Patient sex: F
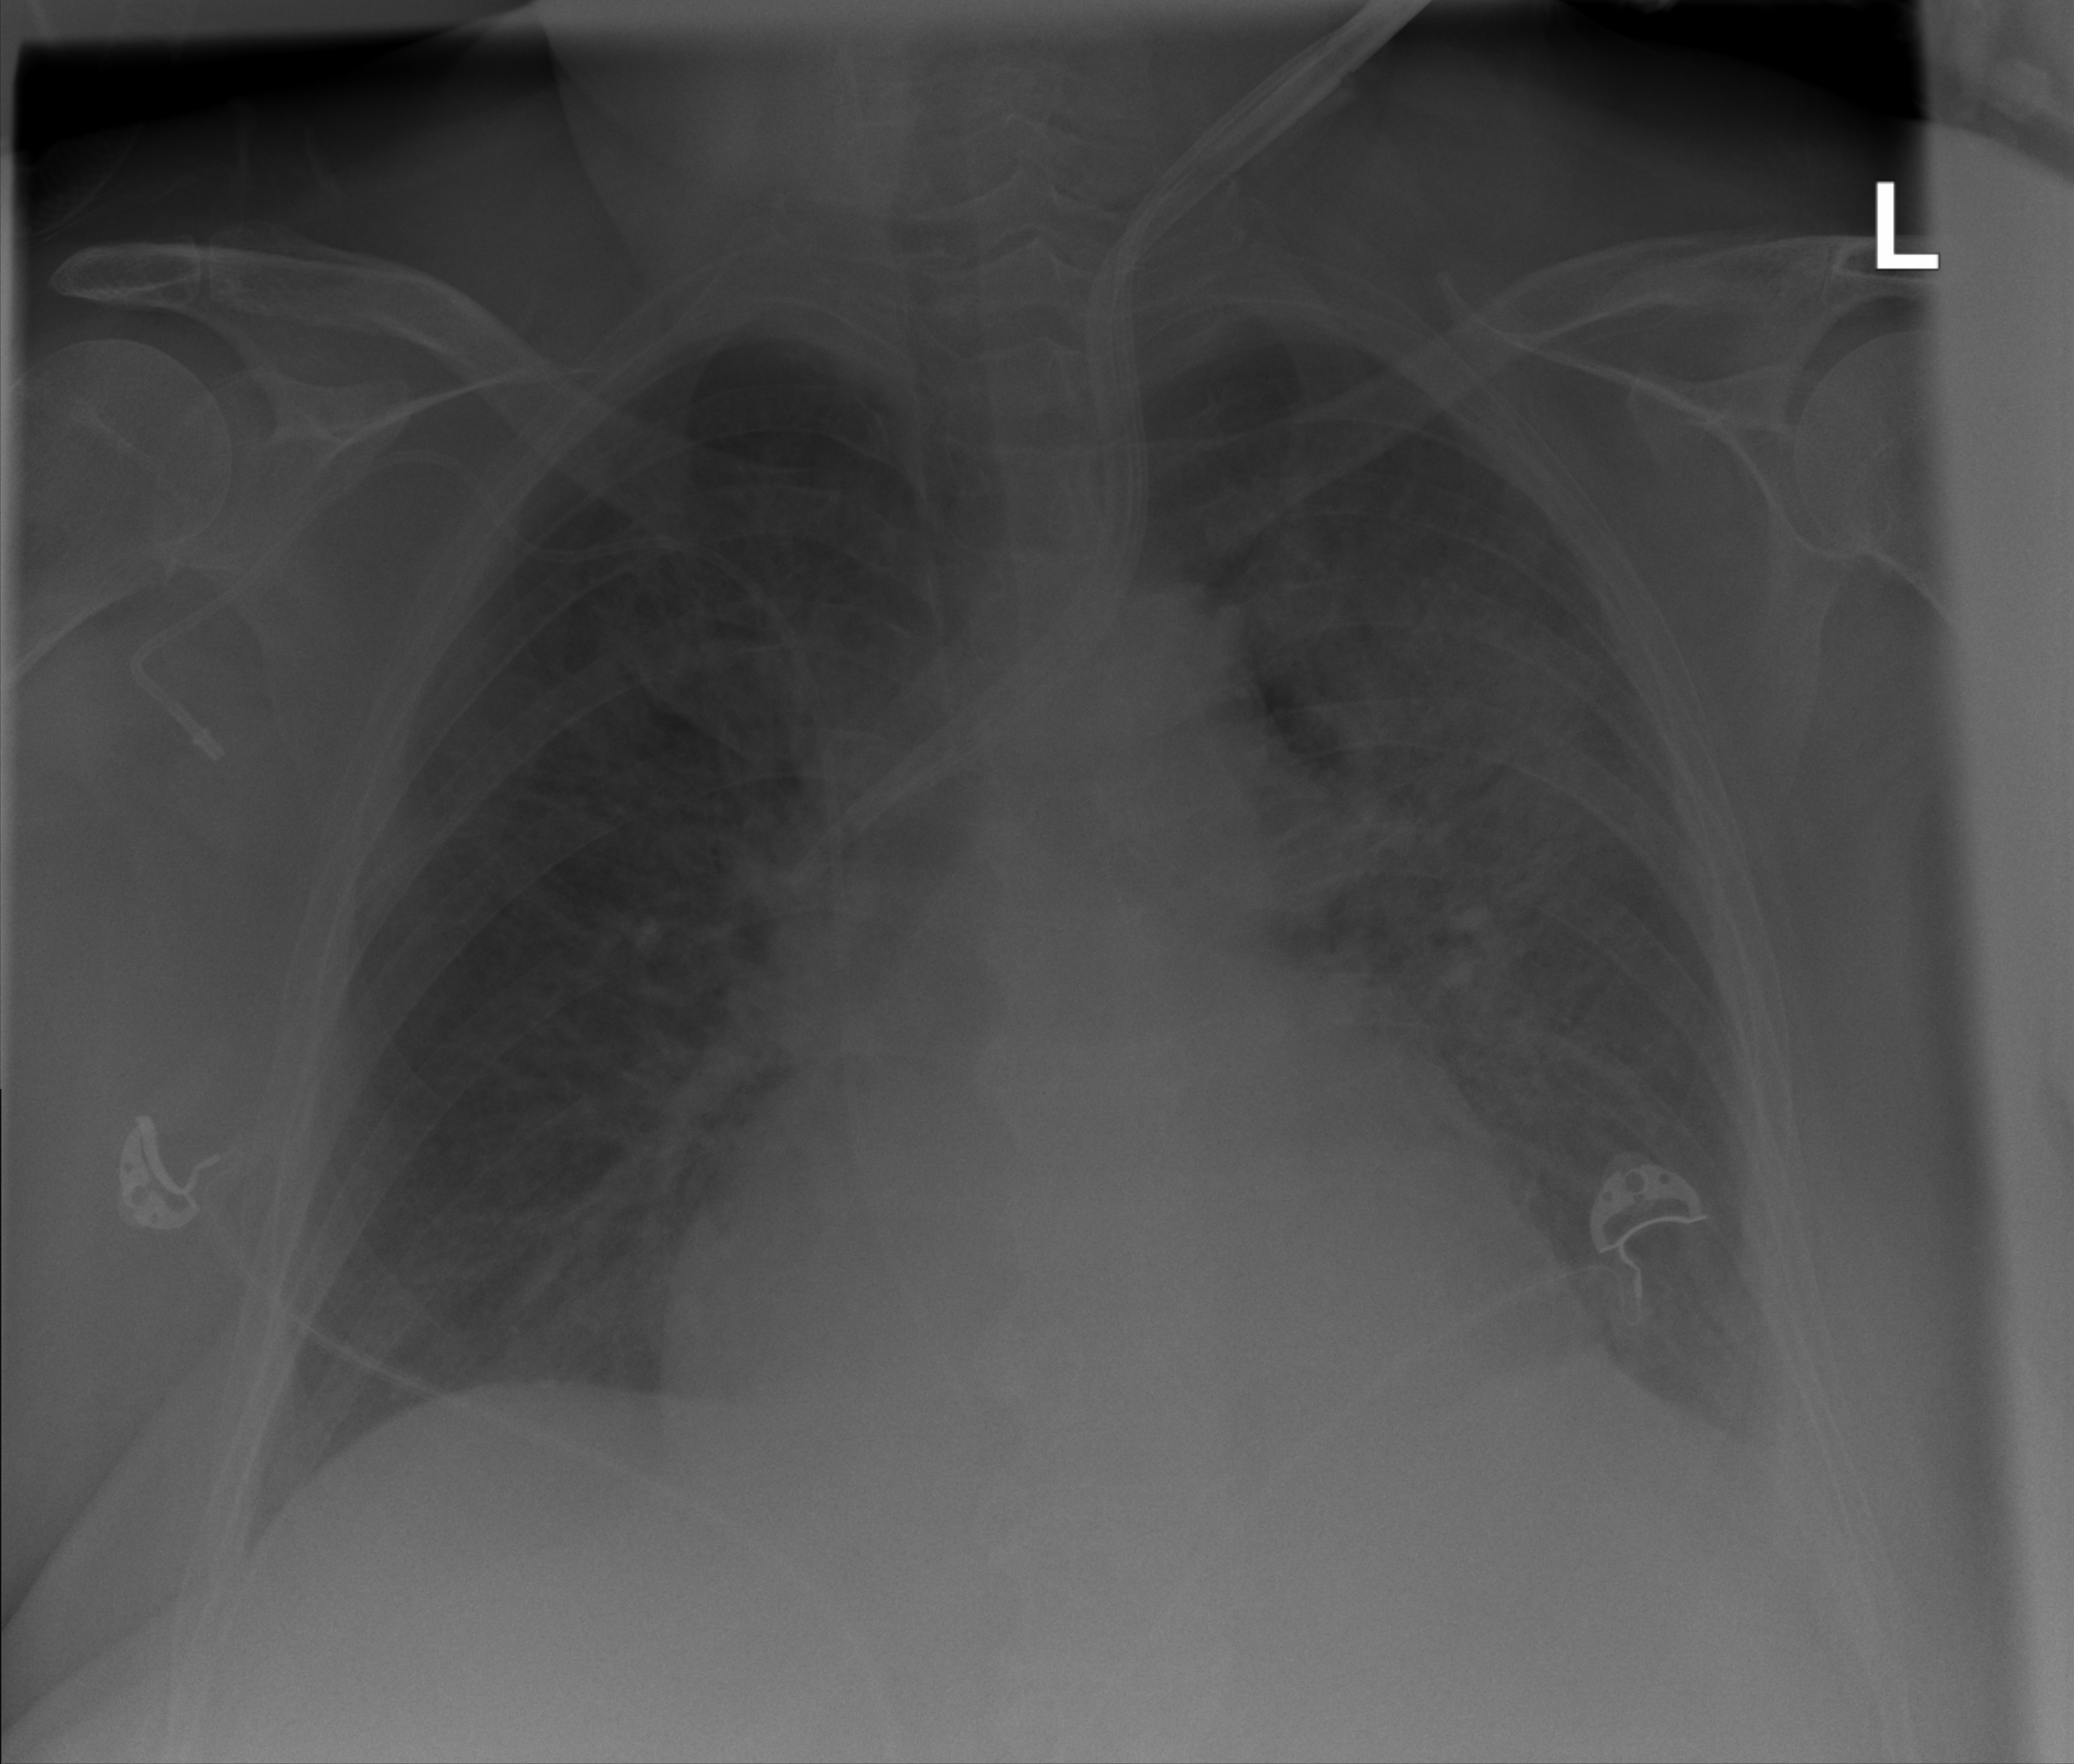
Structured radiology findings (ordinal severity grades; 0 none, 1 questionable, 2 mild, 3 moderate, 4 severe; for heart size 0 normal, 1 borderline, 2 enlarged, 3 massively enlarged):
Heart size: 2
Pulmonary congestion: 2
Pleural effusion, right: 0
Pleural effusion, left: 2
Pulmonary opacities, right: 2
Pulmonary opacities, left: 3
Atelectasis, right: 0
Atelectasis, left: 2